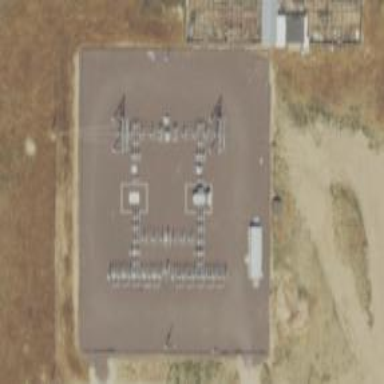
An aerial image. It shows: Distribution-level power substation.